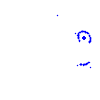
Particle: proton